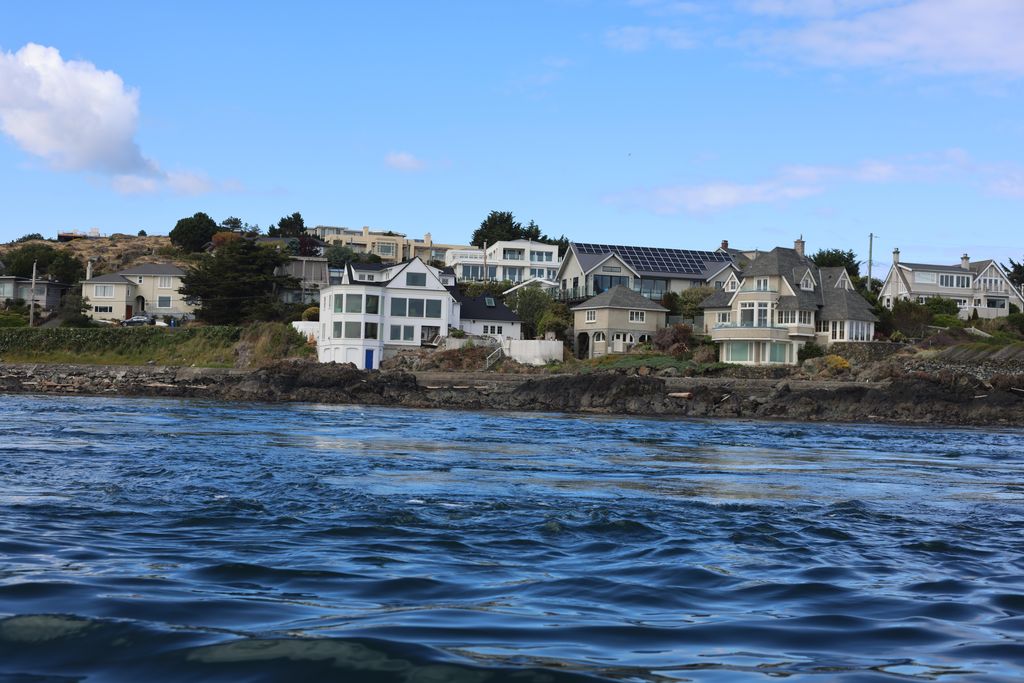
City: victoria